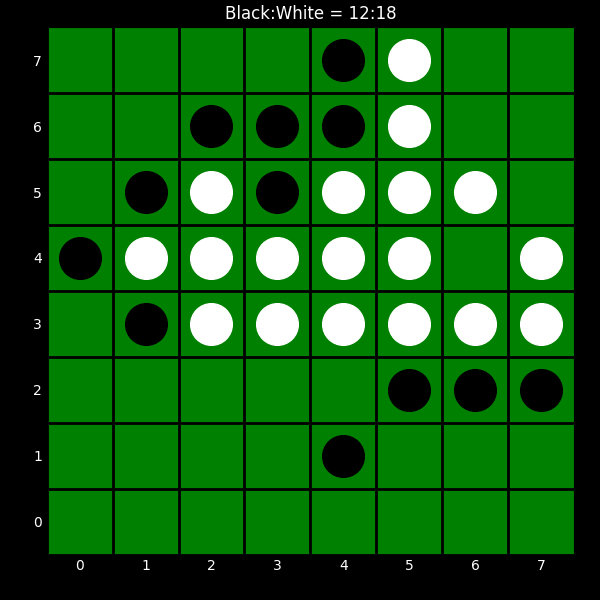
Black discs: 12
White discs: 18